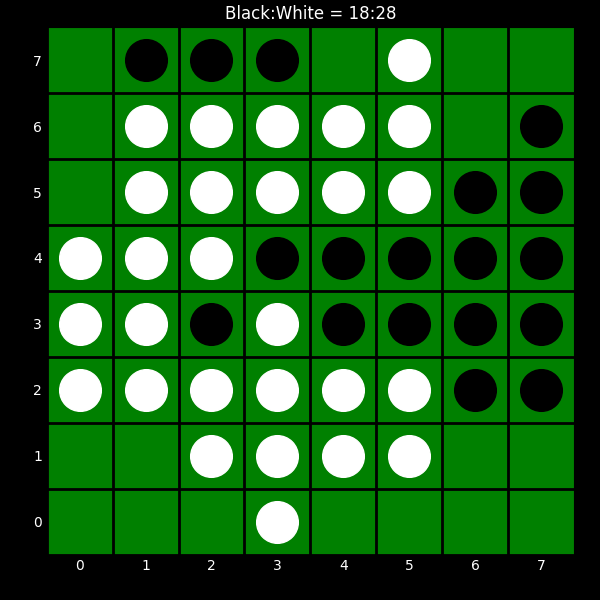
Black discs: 18
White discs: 28